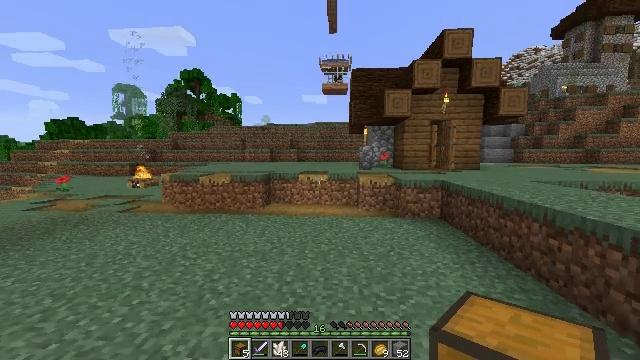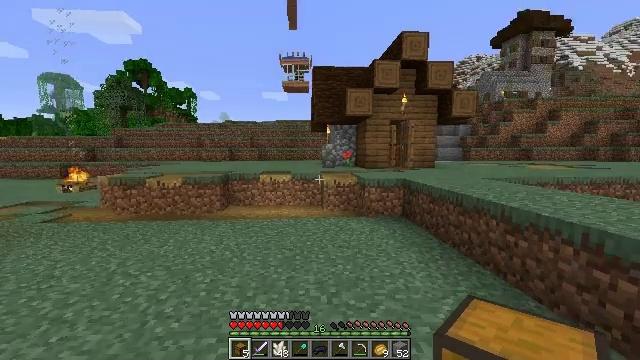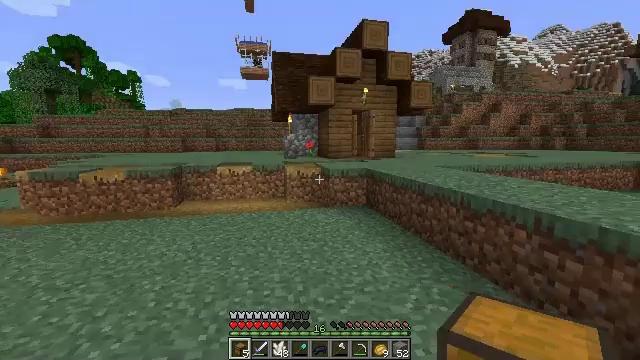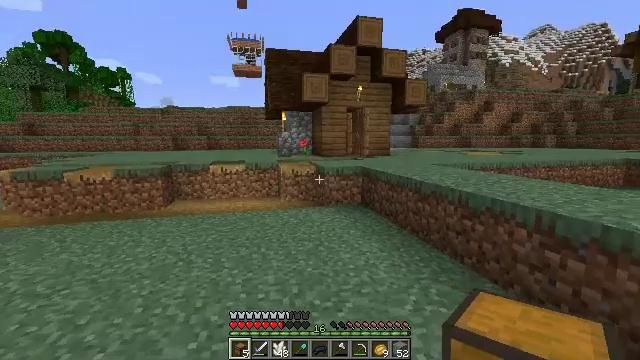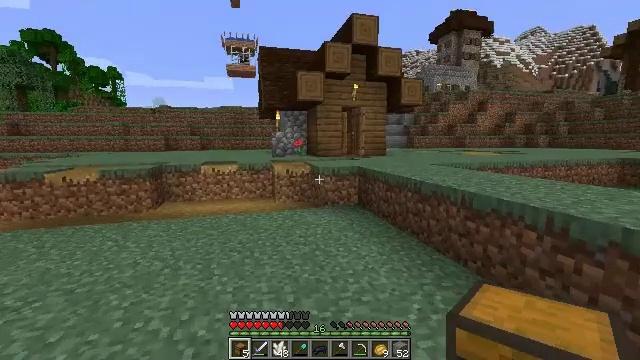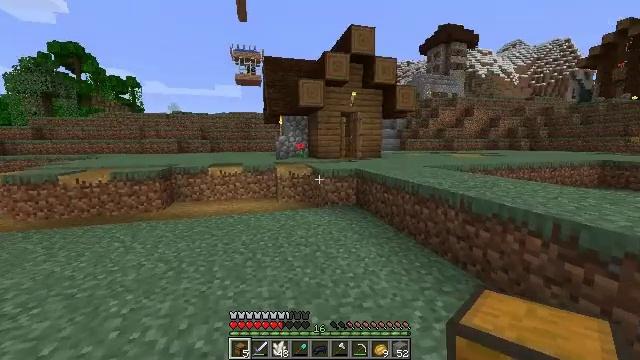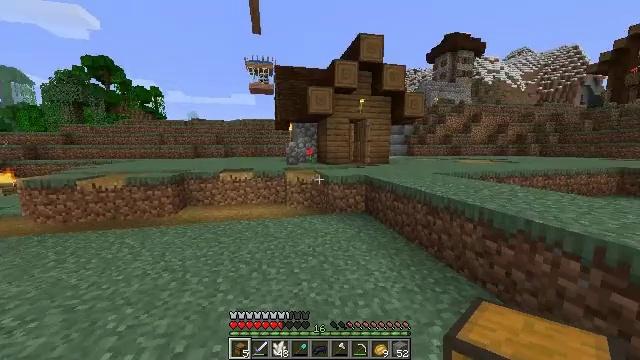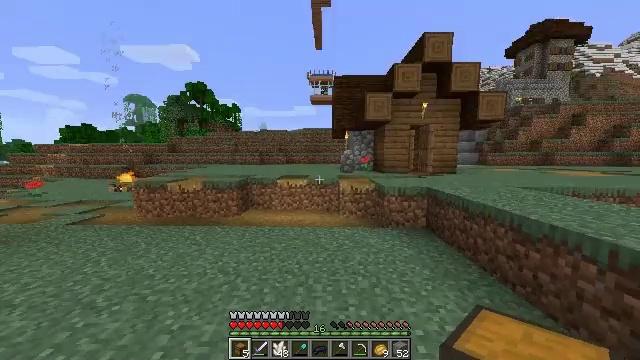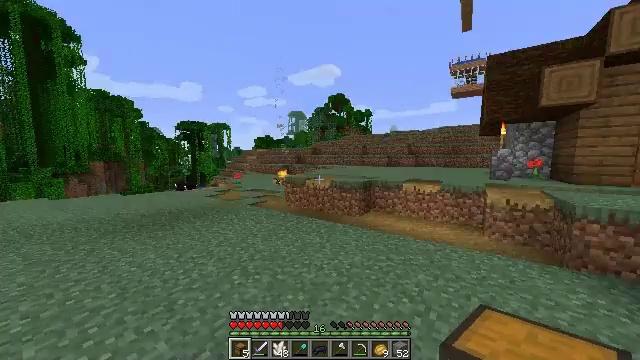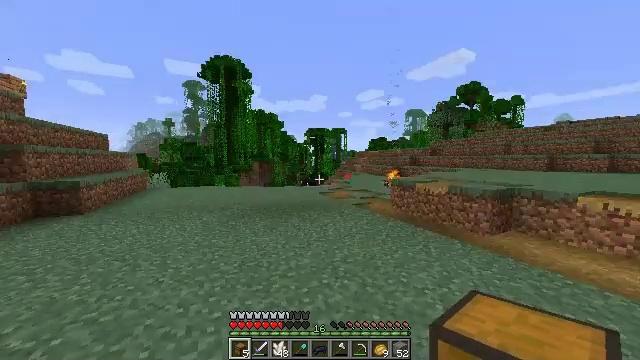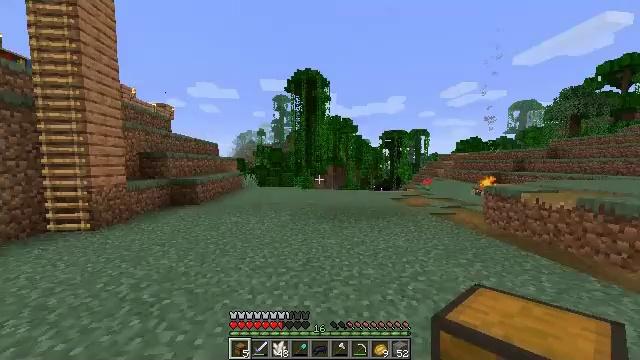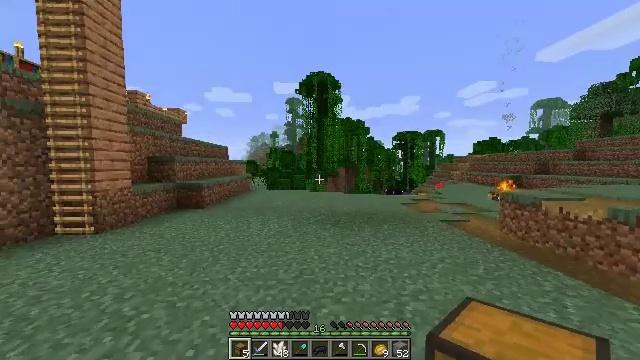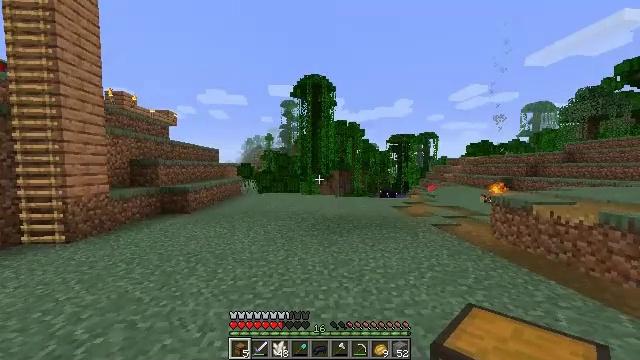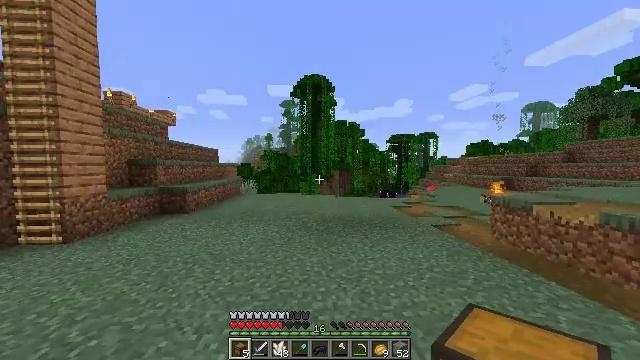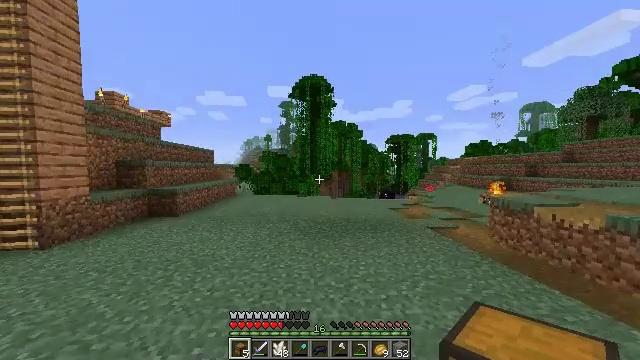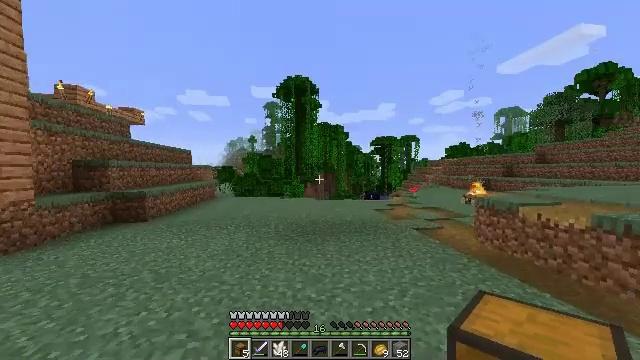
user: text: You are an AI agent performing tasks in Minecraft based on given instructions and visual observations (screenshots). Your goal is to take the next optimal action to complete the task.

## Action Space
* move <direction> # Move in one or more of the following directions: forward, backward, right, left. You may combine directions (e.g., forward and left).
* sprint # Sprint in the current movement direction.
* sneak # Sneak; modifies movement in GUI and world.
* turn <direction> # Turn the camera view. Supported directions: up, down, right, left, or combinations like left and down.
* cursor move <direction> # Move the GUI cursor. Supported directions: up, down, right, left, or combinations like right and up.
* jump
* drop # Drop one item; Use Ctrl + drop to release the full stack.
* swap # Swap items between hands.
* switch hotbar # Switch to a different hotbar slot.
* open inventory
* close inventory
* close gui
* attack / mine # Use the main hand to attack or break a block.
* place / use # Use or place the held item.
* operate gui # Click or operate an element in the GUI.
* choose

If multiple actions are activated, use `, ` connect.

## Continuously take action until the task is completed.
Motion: motion action
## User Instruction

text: Open the crafting table and make a hopper.
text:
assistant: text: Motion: move forward, turn right
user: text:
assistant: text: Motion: move forward, turn right and down
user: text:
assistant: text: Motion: move forward, sprint, turn right
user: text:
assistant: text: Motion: move forward, sprint, turn right
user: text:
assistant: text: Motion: move forward, sprint
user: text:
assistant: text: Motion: move forward, sprint, turn left and up
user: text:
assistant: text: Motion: move forward, turn left and up
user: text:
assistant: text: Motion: move forward, turn left
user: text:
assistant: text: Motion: move forward and move right, turn left
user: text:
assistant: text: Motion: move forward and move right, turn left and up
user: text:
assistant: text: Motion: move forward and move right, turn left
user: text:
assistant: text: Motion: move forward and move right, sprint, turn right
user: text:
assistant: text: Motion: move forward and move right, sprint
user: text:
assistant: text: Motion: move forward, sprint
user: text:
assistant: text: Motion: move forward, sprint, turn right
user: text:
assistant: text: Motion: move forward, turn right and down
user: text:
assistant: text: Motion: move forward, sprint, turn right and down
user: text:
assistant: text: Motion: move forward, sprint, turn right and down
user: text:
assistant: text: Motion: move forward, sprint, turn right and down
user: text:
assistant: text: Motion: move forward, sprint, turn right
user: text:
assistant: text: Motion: move forward, sprint, turn right
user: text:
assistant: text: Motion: move forward
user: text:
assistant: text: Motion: move forward
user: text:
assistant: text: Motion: move forward
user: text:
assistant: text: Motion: move forward
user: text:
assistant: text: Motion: move forward
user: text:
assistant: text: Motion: move forward, jump
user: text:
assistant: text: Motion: move forward, jump
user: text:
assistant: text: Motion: move forward, jump
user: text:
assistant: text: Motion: move forward, jump